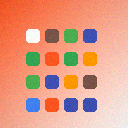
Screen state: on